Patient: sex M, age 83
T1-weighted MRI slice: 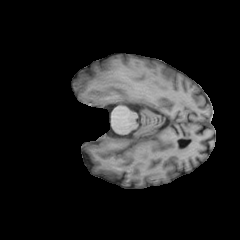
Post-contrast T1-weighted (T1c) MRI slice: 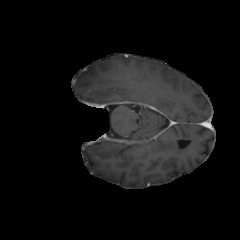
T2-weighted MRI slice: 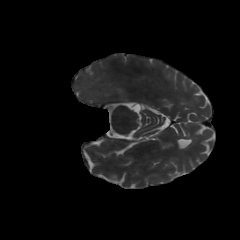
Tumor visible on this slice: no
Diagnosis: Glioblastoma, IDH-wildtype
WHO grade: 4